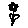
Label: flower